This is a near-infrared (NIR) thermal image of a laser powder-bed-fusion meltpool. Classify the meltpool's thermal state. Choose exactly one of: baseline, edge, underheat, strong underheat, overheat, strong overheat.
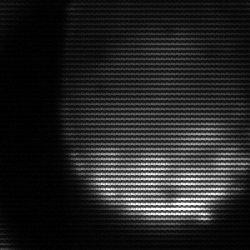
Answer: edge